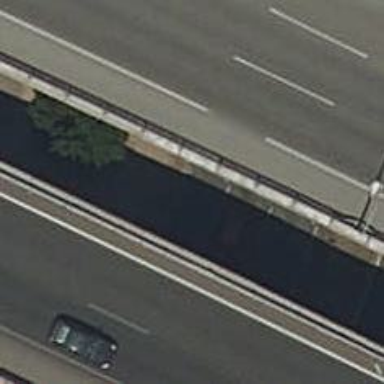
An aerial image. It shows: Kerb serving as barrier.